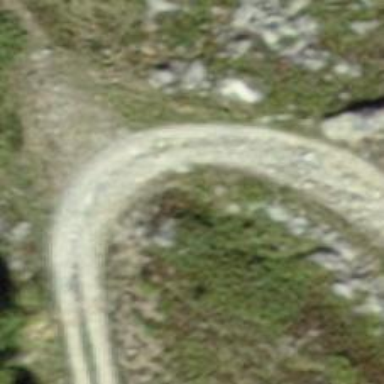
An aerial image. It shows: Track with grade2 tracktype.